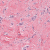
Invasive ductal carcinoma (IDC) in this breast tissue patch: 0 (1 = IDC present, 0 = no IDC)